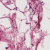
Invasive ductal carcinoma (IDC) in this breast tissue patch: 0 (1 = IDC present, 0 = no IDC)